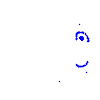
Particle: electron